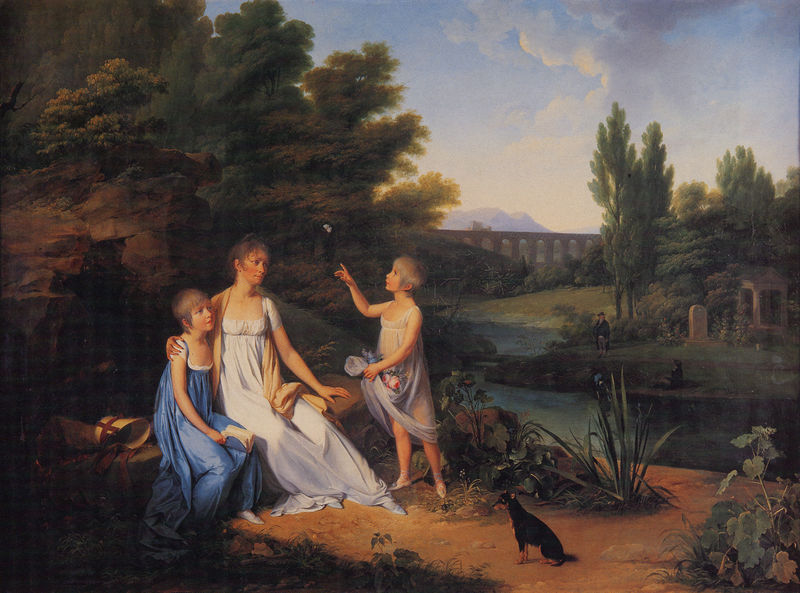
Titel: Madame Oberkampf und ihre Kinder
Künstler: Louis Léopold Boilly
Institution: Privatsammlung
Schlagwörter: baum, berg, blau, blätter, felsen, gemälde, hand, himmel, mann, schatten, vogel, wasser, weiß, wolken, bäume, fluss, grün, landschaft, menschen, mädchen, see, sitzen, teich, ufer, blume, blumen, braun, finger, frau, frisur, geste, grau, haar, hell, hut, kleid, kleider, licht, schwarz, ölbild, ausblick, blick, gras, hund, tier, weg, wolke, malerei, schleife, gesichter, architektur, arm, falten, gesicht, kleidung, stehen, stein, steine, blicken, portrait, öl, bach, erde, gräser, häuser, natur, pappel, pappeln, schilf, brücke, busch, gewässer, hütte, sonne, boden, land, gewand, haare, drei, familie, kind, mutter, personen, pflanze, pflanzen, höhle, wald, kinder, beine, hündchen, füße, umarmung, italien, süden, jungen, warm, berge, fels, gebirge, farbe, klein, idylle, figuren, französisch, strom, beobachter, immel, arch, arches, blue, hat, men, oil, red, white, women, bench, dress, dresses, figures, france, girls, green, group, lady, old, painting, seated, sitting, skirt, woman, yellow, draussen, flowers, gown, deutsch, plant, junge, warten, zeigen, sonnenhut, abendstimmung, oben, paradies, antike, seite, ruinen, nadelbaum, flora, schmetterling, dicker mann, fraun, landschaftsbild, wood, flower, grab, romantisch, cloud, clouds, greek, man, nude, rock, rocks, sky, stone, tree, zeichnerisch, girl, hill, house, lake, landscape, mountain, mountains, nature, water, young, fauna, horizon, summer, trees, boy, child, feet, ribbon, tempel, aquädukt, viadukt, forest, grass, light, peaceful, river, stream, bushes, garden, path, plants, deuten, gegenüber, ruin, ruins, shadow, bonnet, cap, mother, scarf, animals, bird, dog, french, romantic, abenddämmerung, laube, sohn, youth, ladschaft, wind, children, fidelity, bridge, aquadukt, roses, erklären, dirt, day, park, lehmboden, leaves, pastoral, cat, family, temple, exposition, himmer, ground, shoes, england, animal, bush, pond, grabstein, classicism, book, fish, pool, leaf, sunset, paw, vegetation, hunf, fishing, genre, fruchtbar, kids, gentleman, acquaduct, aquaduct, aquaeduct, bank, butterfly, chiwauwa, doberman, empire, gravestone, haat, hermitage, hilly, iris, neoclassical, pflanze7, pinscher, pointing, two childen, wegeshäuschen, romantik, fashion, mutter mit kindern, stones, kid, arcadia, well, sappho, hope, cemetary, graveyard, grave, weeds, greece, dig, car, kurzes haar, parrot, daughters, tomb, idyllic, scenery, 18. jahrhundert, genremalerei, hogarth, 1930, aqueduct, brücke im hintergrund, kinder am fluss, kleiner hund dabei, peole, doge, swim, trio, siting, frauen, frühling, tombstone, tempietto, weed, canine, wonder, landscapel, horticulture, sstream, hat+, search, destitute, morgue, childeren, inquisitiveness